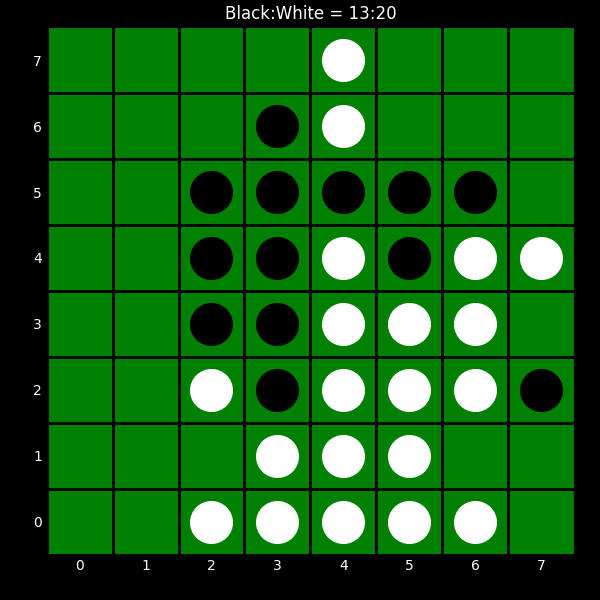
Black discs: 13
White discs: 20